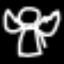
Label: angel